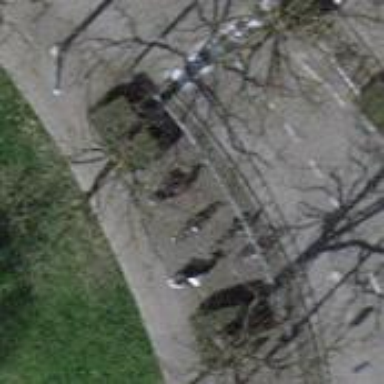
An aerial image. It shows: Asphalt sidewalk along the footway.